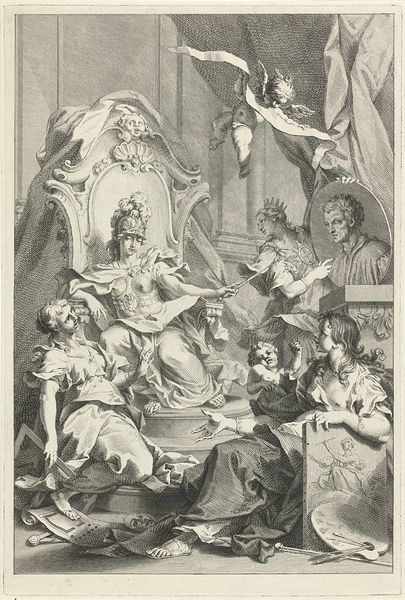
Titel: Allegorische titelpagina met het portret van Leon Battista Alberti
Künstler: Bernard Picart
Standort: Amsterdam
Institution: Rijksmuseum
Schlagwörter: feder, gemälde, kopf, mann, frauen, grau, barock, bild, bildnis, spiegel, vorhang, pose, kind, krone, oval, engel, brüste, grafik, thron, staffelei, stufen, panzer, medaillon, druck, soldat, helm, palette, rüstung, historienmalerei, plan, putti, zepter, winkel, architetkur